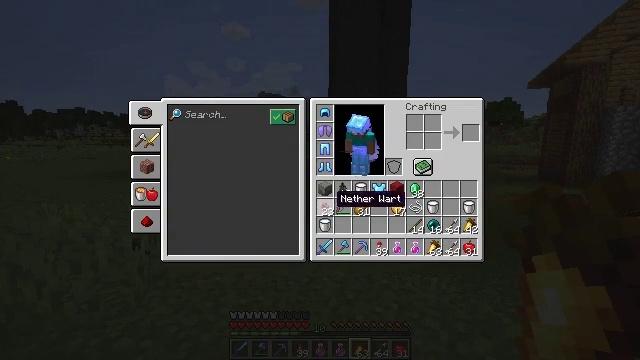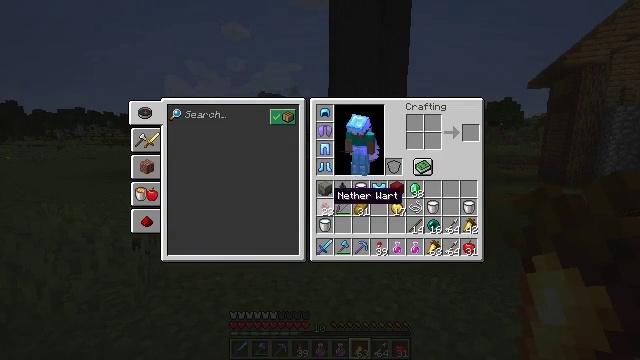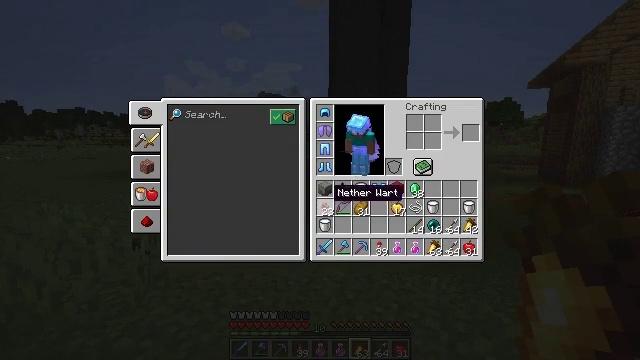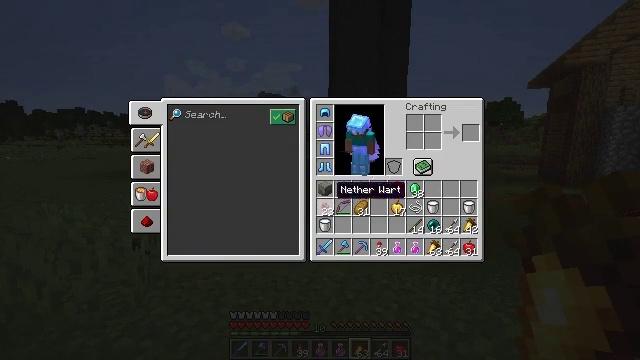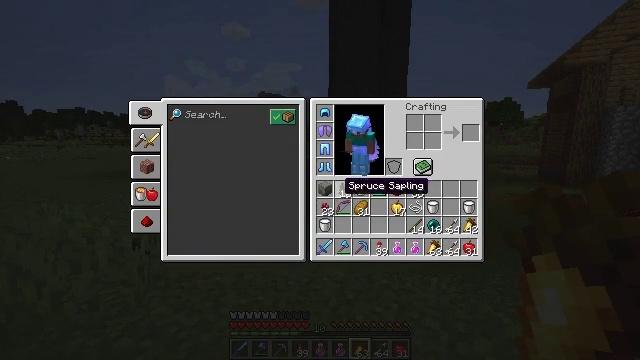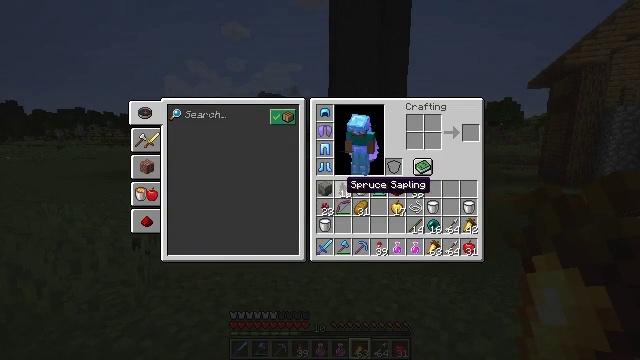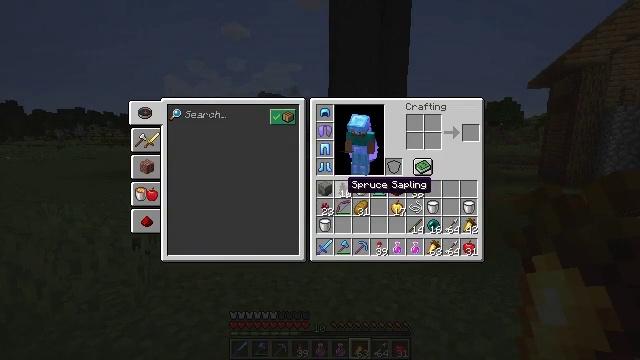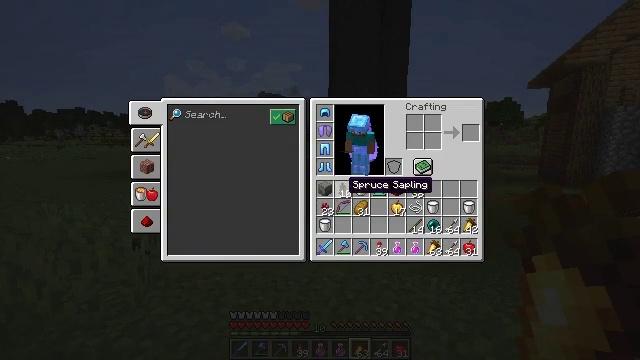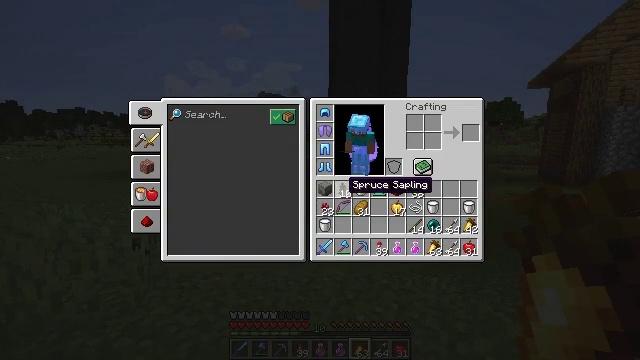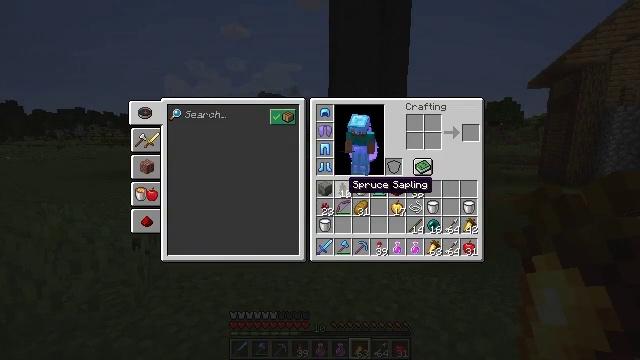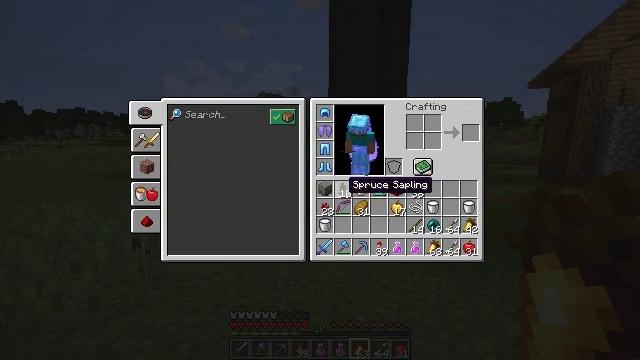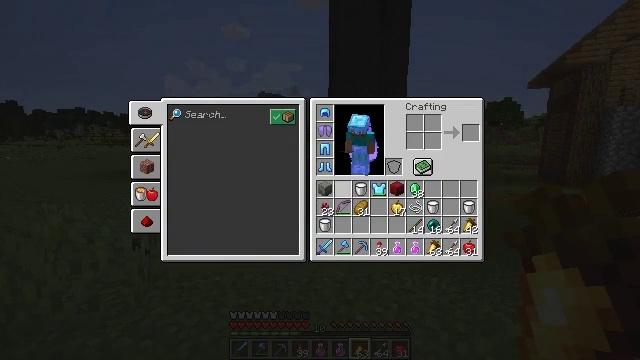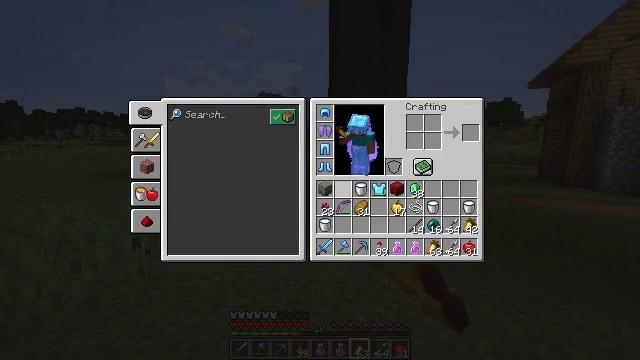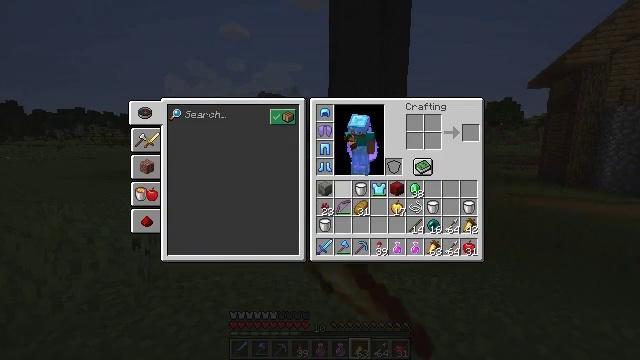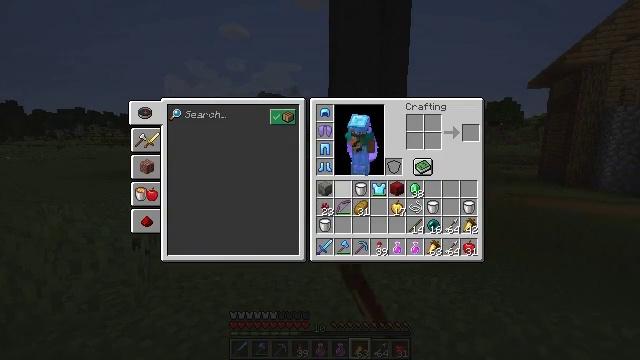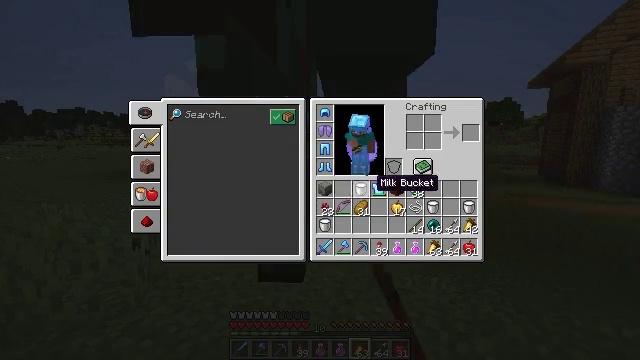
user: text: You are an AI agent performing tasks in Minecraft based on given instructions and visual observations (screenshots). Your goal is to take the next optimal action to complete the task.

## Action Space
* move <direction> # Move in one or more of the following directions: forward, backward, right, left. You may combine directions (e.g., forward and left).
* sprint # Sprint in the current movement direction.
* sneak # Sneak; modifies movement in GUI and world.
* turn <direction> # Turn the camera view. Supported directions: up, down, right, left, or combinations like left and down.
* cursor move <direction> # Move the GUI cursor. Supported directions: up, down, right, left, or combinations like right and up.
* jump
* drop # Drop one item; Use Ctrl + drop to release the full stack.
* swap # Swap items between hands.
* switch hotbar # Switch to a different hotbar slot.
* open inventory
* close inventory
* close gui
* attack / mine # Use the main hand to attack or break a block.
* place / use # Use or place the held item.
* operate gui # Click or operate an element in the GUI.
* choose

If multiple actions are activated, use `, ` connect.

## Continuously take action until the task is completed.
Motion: motion action
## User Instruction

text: Remove a spruce sapling from the inventory.
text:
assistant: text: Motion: sprint
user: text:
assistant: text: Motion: sprint
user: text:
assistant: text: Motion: sprint
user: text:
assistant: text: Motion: sprint, cursor move right
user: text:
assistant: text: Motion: sprint
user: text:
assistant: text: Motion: sprint
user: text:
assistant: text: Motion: sprint
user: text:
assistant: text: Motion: sprint
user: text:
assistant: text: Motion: sprint
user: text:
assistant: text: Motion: sprint
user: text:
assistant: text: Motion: sprint, drop
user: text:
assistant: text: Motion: sprint, drop
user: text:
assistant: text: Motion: sprint
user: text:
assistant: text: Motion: sprint
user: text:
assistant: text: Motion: sprint, cursor move right
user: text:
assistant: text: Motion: sprint